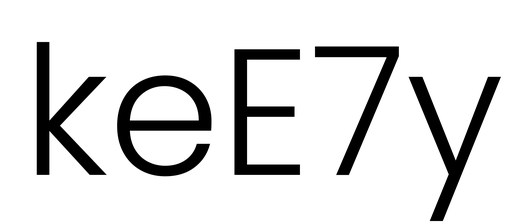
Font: Poppins-Light